Question: I need to exit the select case in vba ms access but I cant figure how to do it, this is a screen shot of the error I get.

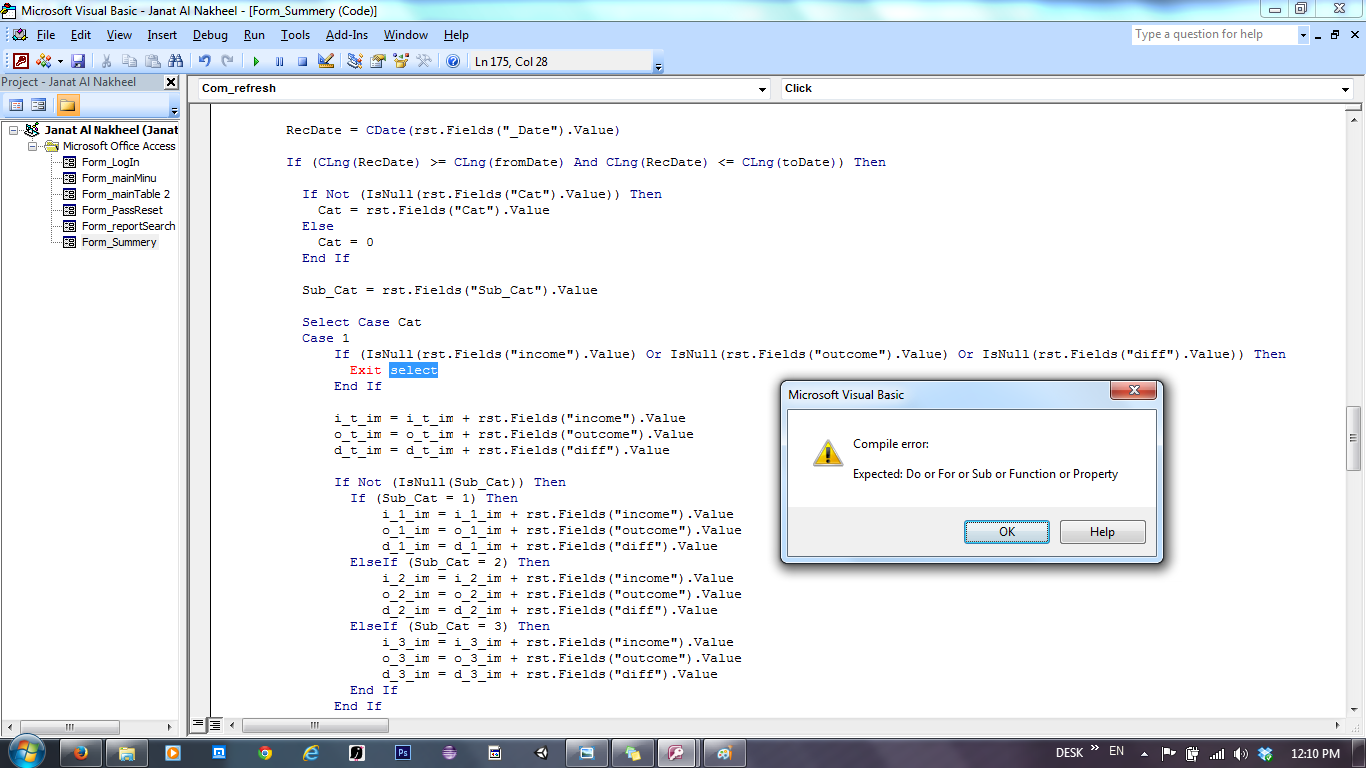
Answer: If this won't work...
'''
Select Case Cat
Case 1
If (Condition1 Or Condition2 Or Condition3) Then
Exit Select ' <- Compile error
End If
' do stuff
'''
...then why not just do this instead?
'''
Select Case Cat
Case 1
If Not (Condition1 Or Condition2 Or Condition3) Then
' do stuff
End If
'''